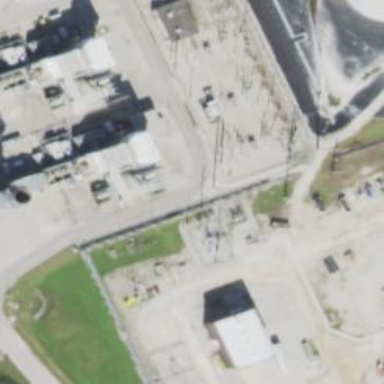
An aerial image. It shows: Switch used for power control.